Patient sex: M
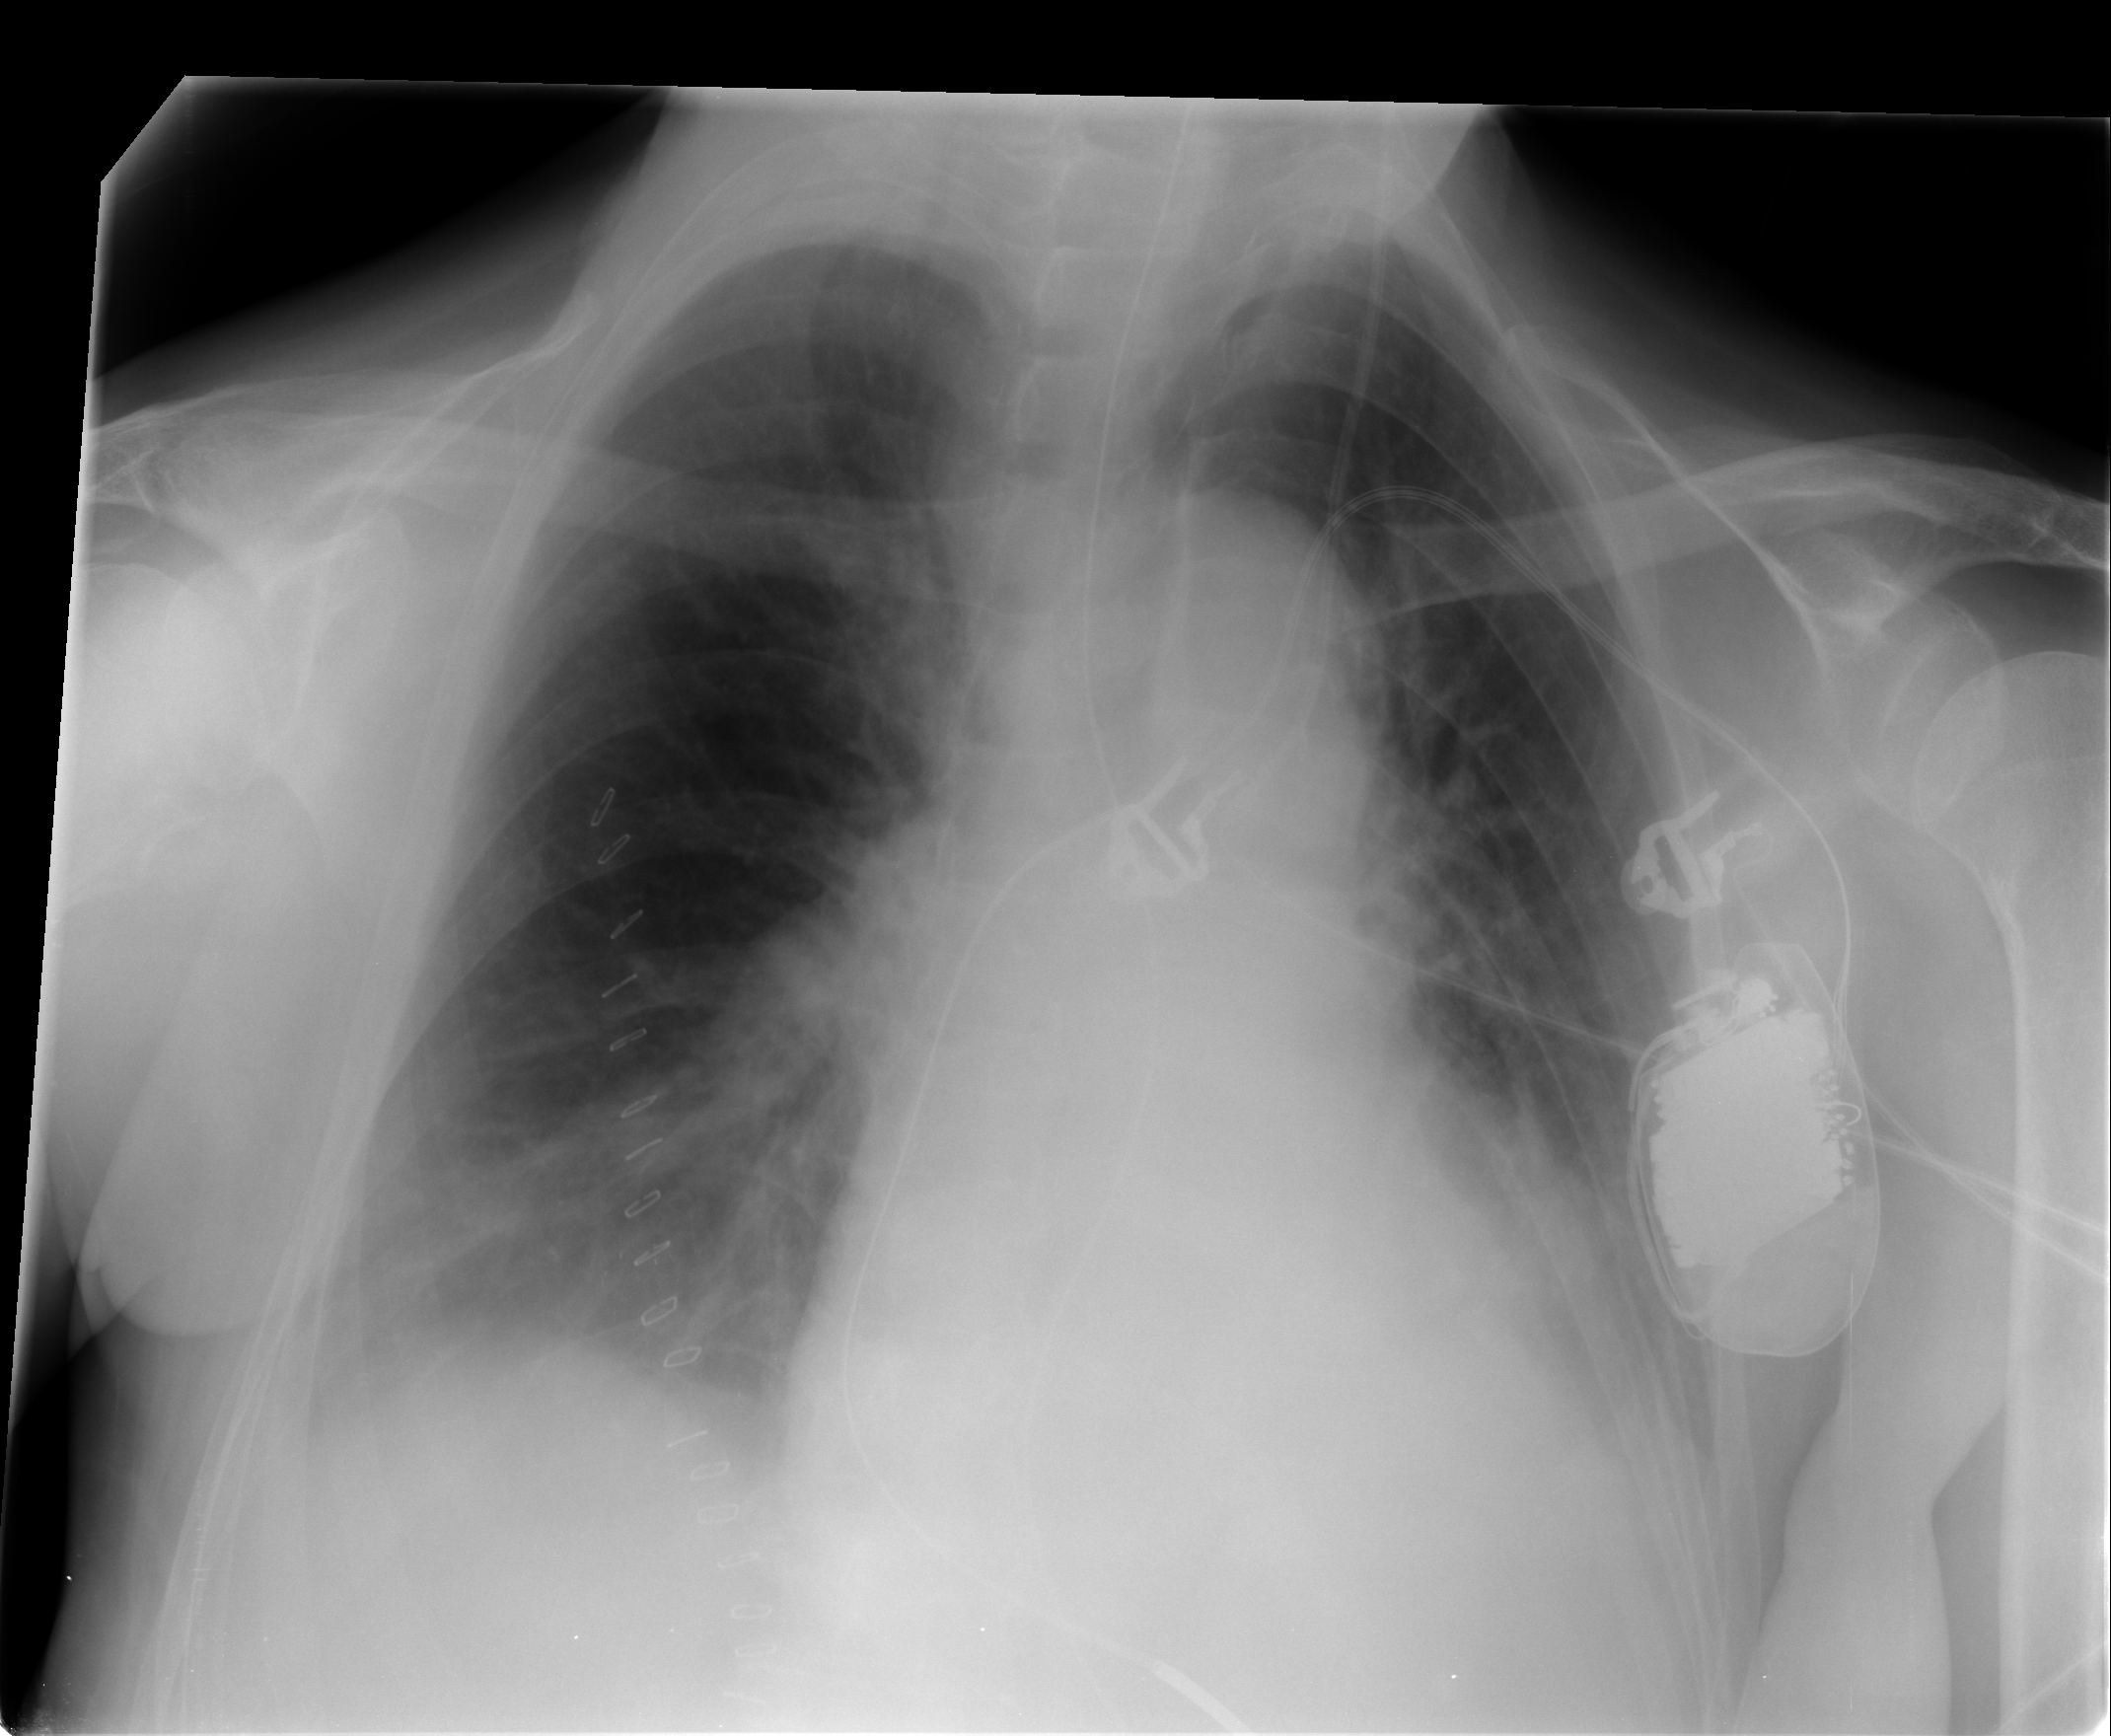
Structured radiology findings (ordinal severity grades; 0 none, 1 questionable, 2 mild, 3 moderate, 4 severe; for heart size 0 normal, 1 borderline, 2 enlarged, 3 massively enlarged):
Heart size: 1
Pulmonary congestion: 1
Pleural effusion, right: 2
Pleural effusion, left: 2
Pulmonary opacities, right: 0
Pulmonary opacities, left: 0
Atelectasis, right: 1
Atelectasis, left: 0